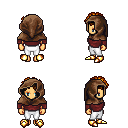
a pixel art fantasy rpg character, female body template, human, tanned skin, maroon long-sleeve shirt, white pants, dark blonde curly afro hairstyle, cloth hood, gold boots, four views (front, back, left, right), 2x2 character sprite sheet, small pixel art, hard edges, no anti-aliasing